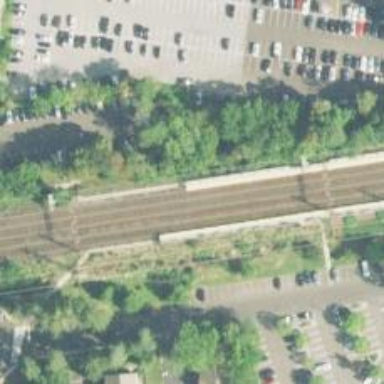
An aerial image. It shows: Railway track with contact lines for electrification.